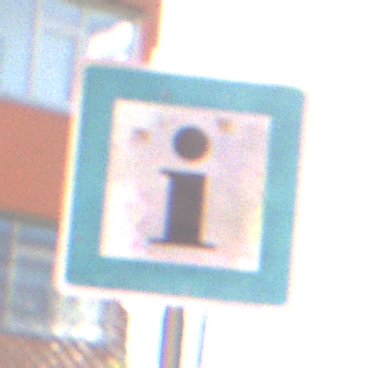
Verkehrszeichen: Informationsstelle
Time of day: MorningAfternoon
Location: Outdoor (Suburban)
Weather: PartlyCloudy
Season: NotSpecified
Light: Natural